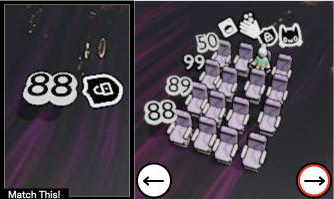
Task: seats
Answer: no